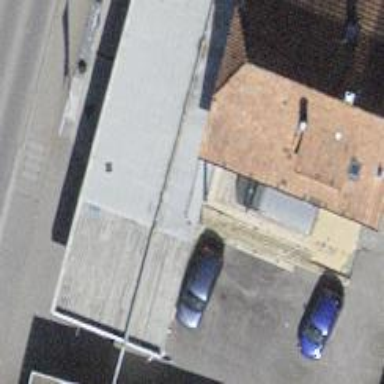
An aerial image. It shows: Fuel station.